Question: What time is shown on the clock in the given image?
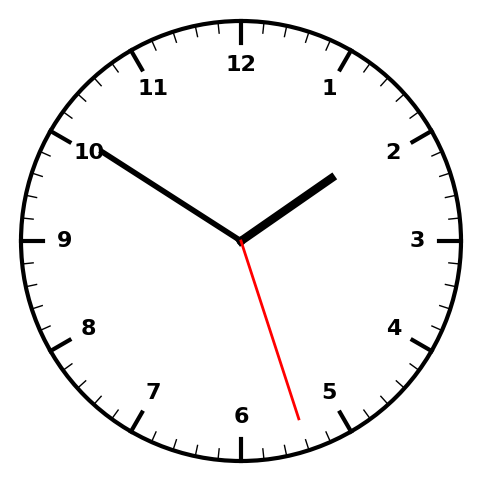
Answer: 01:50:27